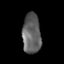
Tissue: lung
Cell type: Epithelial cells
Senescence score: 0.1785
Nuclear area (px): 724
Mean DAPI intensity: 97.982